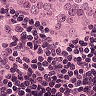
Metastatic tissue present: yes